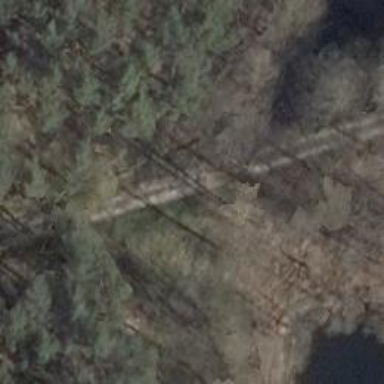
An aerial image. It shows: Gravel track with grade 2 tracktype.